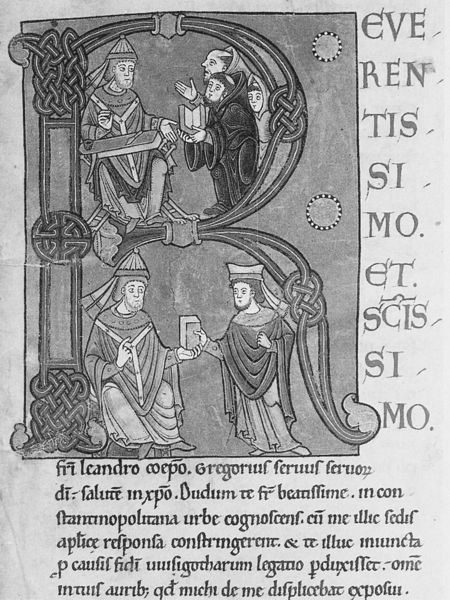
Titel: Moralia in Hiob
Institution: Tours, Bibliothèque Municipale
Schlagwörter: feder, menschen, sitzen, grau, hut, männer, schwarz, stuhl, bart, mütze, bibel, knoten, kutte, mantel, blatt, schrift, bücher, könig, detail, buch, druck, seite, schwarzweiß, text, buchstabe, kreise, mittelalter, mönch, mönche, schreiber, jünger, handschrift, flechtwerk, tonsur, latein, buchmalerei, chronik, flechtband, kapitale, r, buch buchmalerei